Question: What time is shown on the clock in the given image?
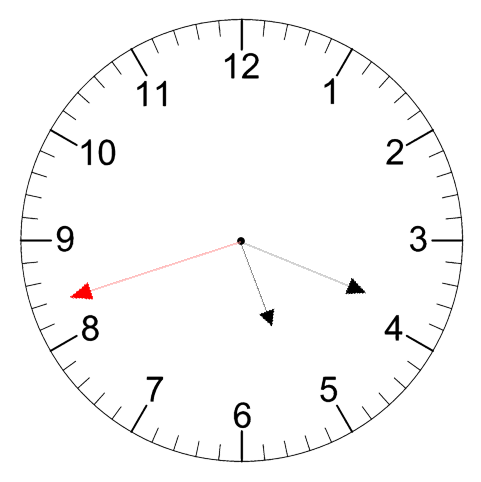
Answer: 05:18:42